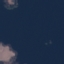
Label: SeaLake